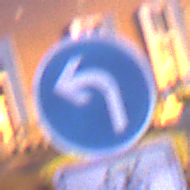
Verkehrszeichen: VorgeschriebeneFahrtrichtungLinks
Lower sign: EinspurigeFahrzeugeFrei6
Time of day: Night
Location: Outdoor (Urban)
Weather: PartlyCloudy
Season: NotSpecified
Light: Artificial